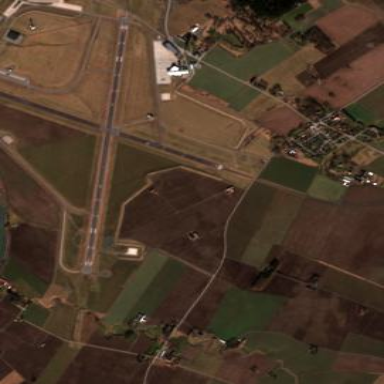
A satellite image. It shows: Military airfield located within aerodrome.